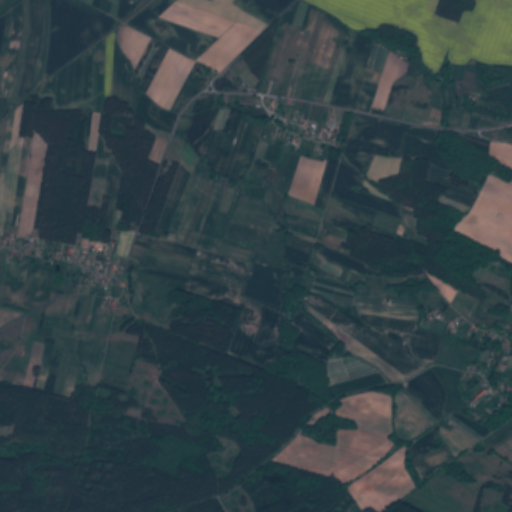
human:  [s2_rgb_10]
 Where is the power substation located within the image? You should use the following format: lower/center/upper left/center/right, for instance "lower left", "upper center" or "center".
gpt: The power substation is located in the upper center of the image.
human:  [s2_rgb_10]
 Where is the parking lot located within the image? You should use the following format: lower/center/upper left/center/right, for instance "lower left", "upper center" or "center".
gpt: There is no parking lot in the image.